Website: bh-photo
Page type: customer-info-address
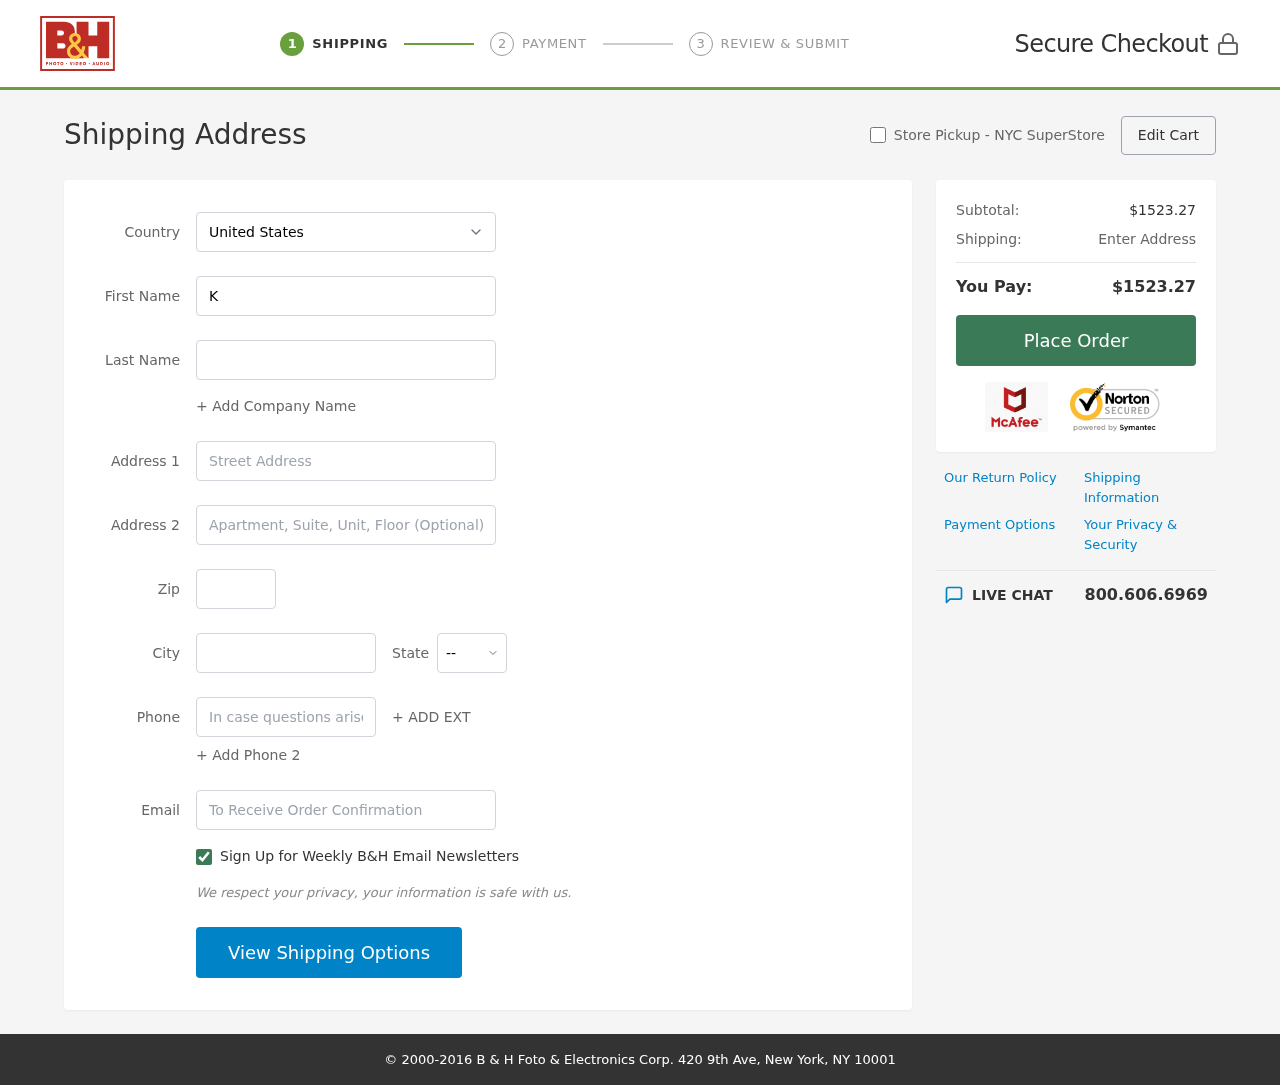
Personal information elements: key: PII_CITY
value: New Christophertown
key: PII_COUNTRY
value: United States
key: PII_EMAIL
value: kellywest@hotmail.com
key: PII_FIRSTNAME
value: Kelly
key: PII_LASTNAME
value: West
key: PII_PHONE
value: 3204461962
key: PII_POSTCODE
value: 27026
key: PII_STATE_ABBR
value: AS
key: PII_STREET
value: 2515 Michael Plains Suite 103
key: PII_STREET2
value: Suite 843
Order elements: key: ORDER_SUBTOTAL
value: $1523.27
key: ORDER_TOTAL
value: $1523.27